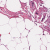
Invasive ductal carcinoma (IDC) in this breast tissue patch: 0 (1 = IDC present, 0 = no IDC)